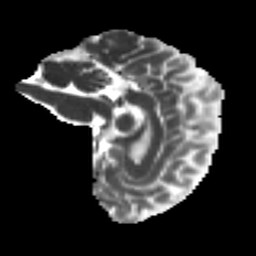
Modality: MD
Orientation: sagittal
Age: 36
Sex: female
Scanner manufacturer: ge
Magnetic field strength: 3 T
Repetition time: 7.8 s
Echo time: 0.0606 s